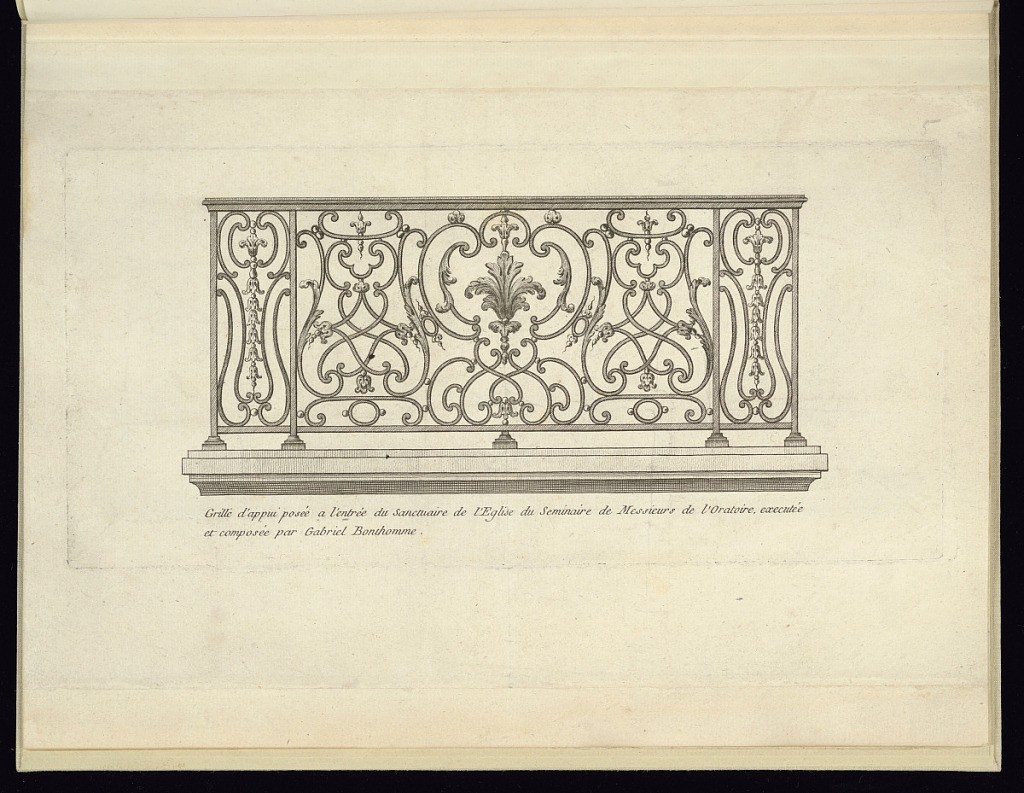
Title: Grille d’appui posée a l’entrée du Sanctuaire de l’Eglise du Seminaire de Messieurs de l’Oratoire, executée et composée par Gabriel Bonthomme
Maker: Gabriel Bonthomme, France, active ca. 1775
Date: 1775
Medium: Etching on paper
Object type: Print
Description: Design for a wrought iron balcony balustrade (rail) from the entrance to the sanctuary of a seminary church featuring scrolling leaves, beads, foliage, and bands of c-scrolls, s-scrolls, and ovals. The plate is titled.